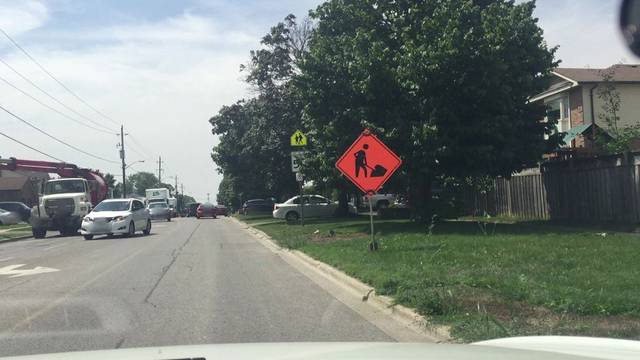
Region: Canada
Coordinates: 43.911, -78.805